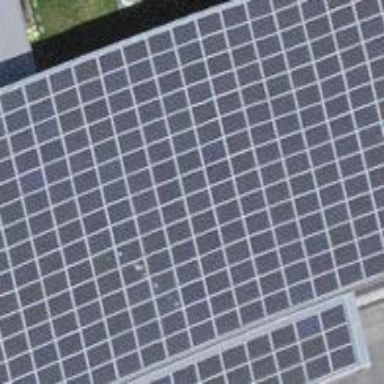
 consisting of solar photovoltaic panels."